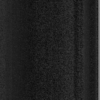
Label: dusty